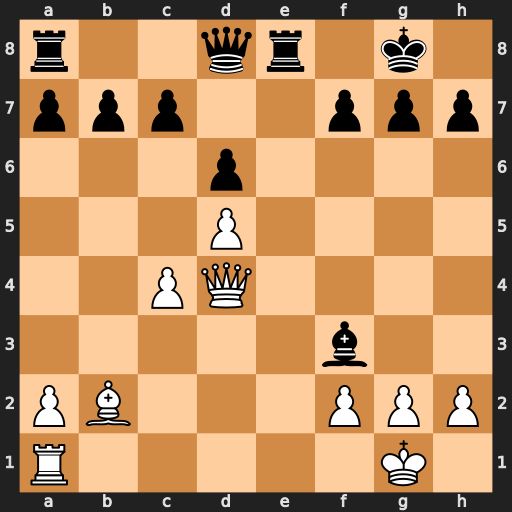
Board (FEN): r2qr1k1/ppp2ppp/3p4/3P4/2PQ4/5b2/PB3PPP/R5K1
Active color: w
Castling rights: -
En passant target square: -
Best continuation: Qxg7#